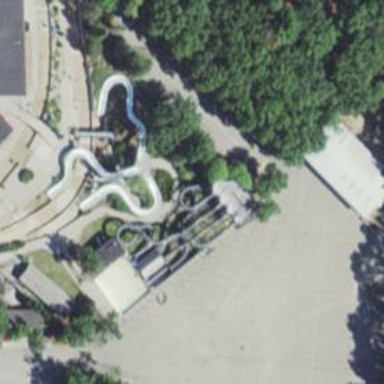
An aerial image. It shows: Water slide attraction.